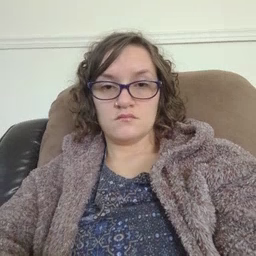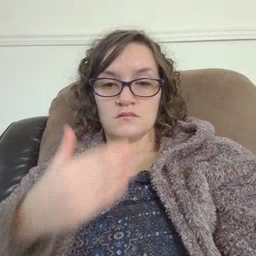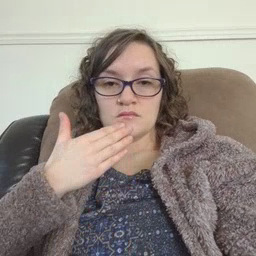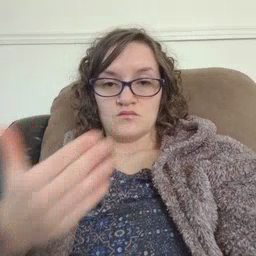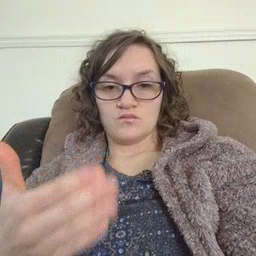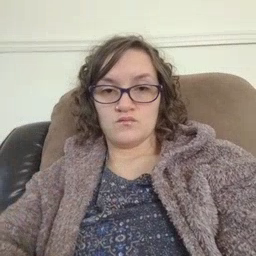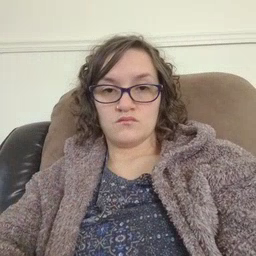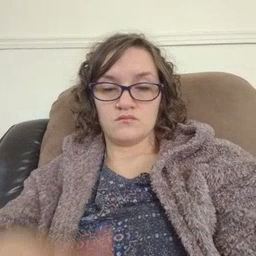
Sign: thankyou